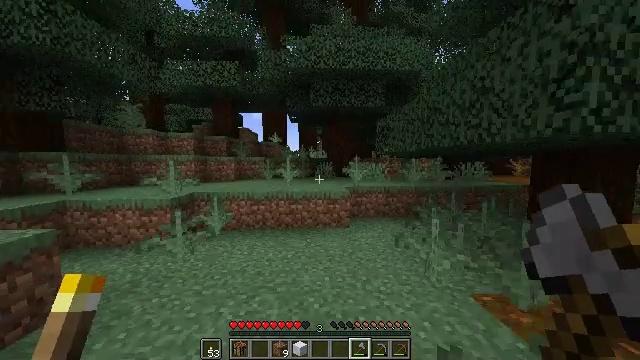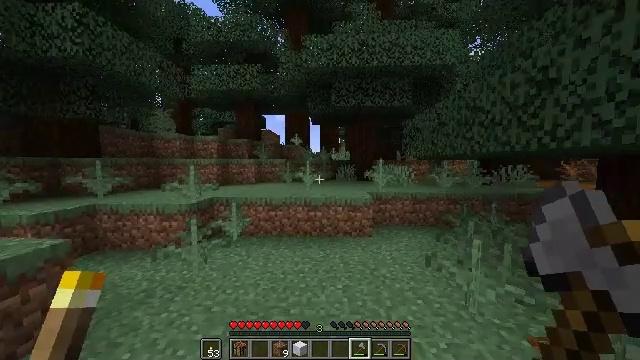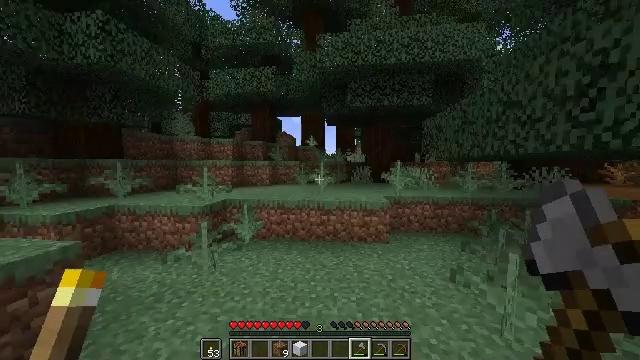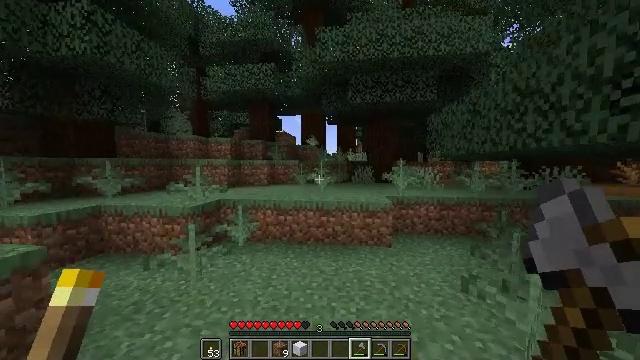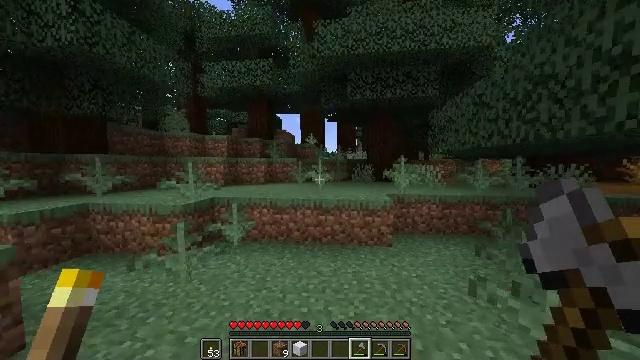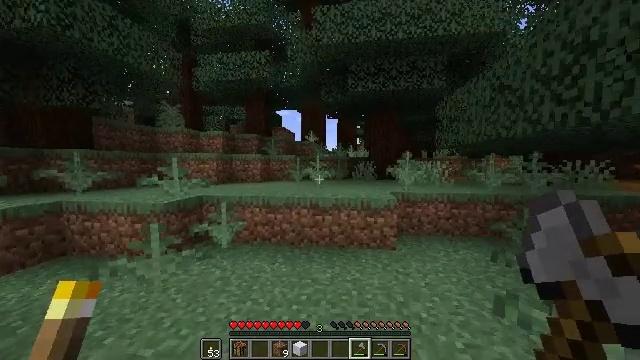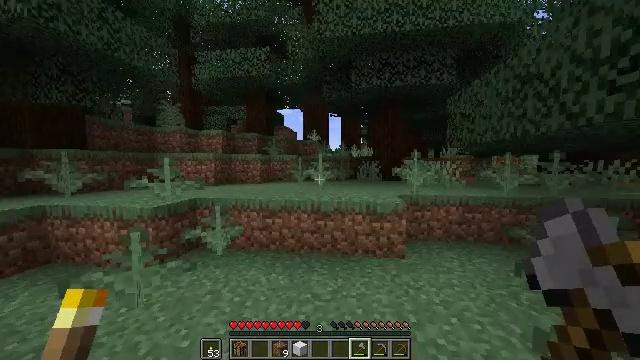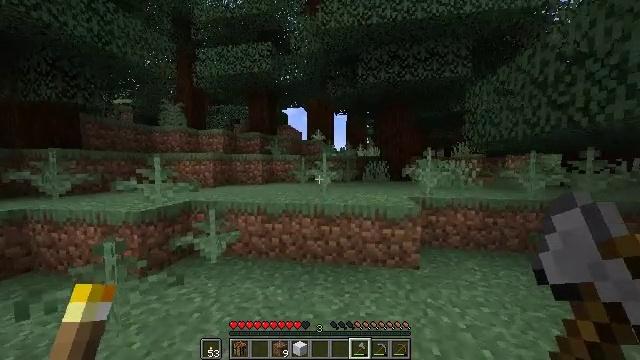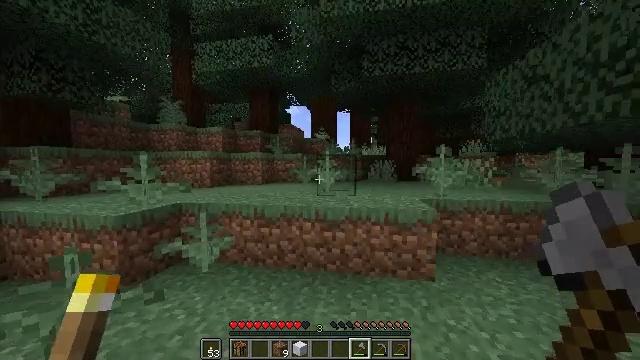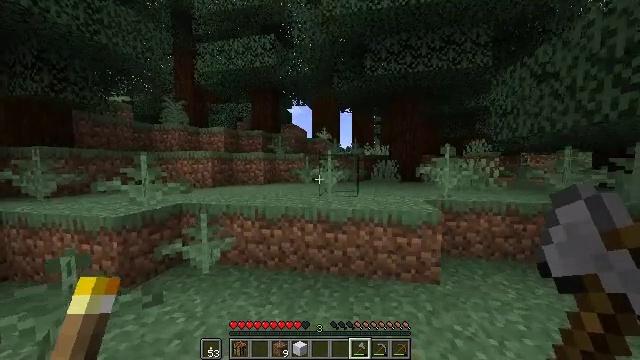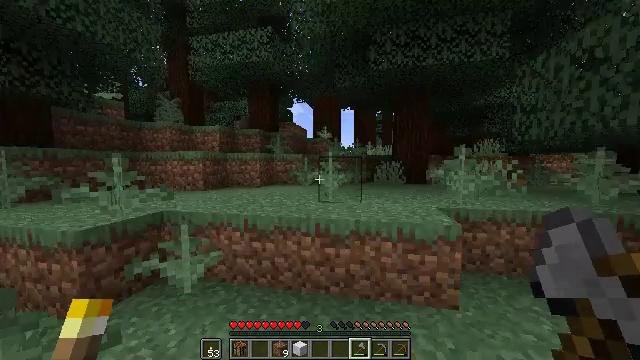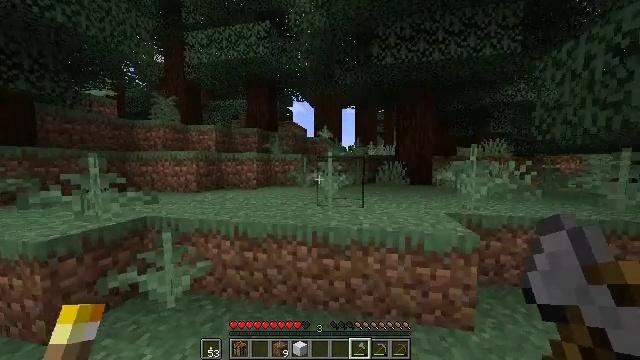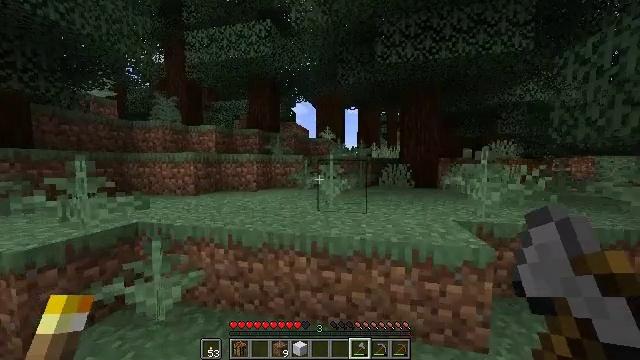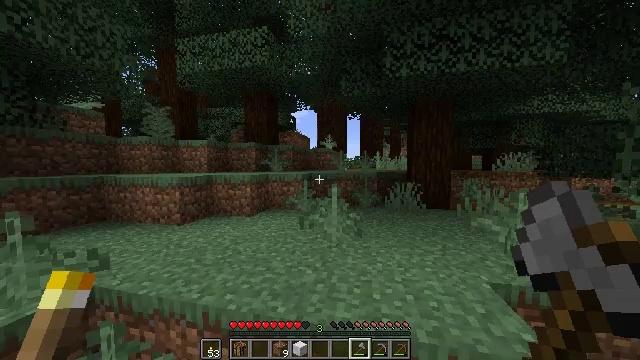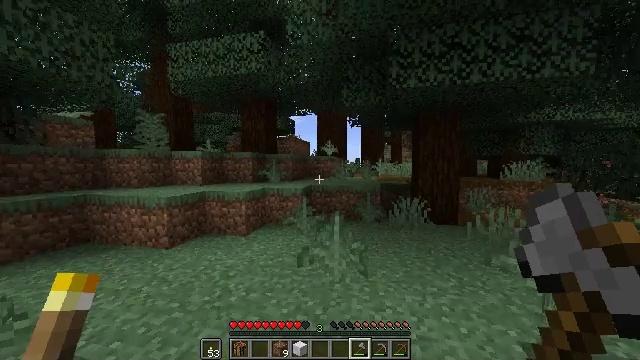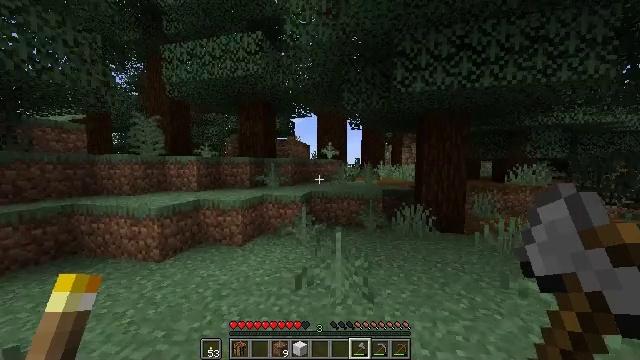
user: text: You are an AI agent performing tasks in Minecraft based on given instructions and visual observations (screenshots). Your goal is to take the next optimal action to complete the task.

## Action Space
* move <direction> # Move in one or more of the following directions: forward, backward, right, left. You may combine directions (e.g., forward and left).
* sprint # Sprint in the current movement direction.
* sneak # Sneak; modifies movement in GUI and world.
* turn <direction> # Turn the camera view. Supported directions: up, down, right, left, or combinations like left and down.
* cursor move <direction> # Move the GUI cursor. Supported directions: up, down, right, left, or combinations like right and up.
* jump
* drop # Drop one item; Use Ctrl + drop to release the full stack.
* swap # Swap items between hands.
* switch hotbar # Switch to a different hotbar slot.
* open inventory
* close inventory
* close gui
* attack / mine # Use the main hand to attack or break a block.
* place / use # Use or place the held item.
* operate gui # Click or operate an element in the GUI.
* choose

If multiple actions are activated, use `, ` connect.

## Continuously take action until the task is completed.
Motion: motion action
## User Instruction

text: Gather sand from the desert.
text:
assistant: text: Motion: move forward, sprint, turn left
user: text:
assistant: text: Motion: move forward, sprint, turn left
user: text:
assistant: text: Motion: move forward, sprint
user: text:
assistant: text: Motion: move forward, sprint
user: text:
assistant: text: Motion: move forward, sprint
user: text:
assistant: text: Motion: move forward, sprint
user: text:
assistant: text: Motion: move forward, sprint, turn left
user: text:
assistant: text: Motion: move forward, sprint
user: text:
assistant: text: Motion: move forward, sprint
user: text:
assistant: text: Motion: move forward, sprint
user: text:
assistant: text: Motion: move forward, sprint
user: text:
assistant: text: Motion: move forward, sprint, jump
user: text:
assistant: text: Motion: move forward, sprint, jump
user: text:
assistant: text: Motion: move forward, sprint, jump
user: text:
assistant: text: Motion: move forward, sprint, jump
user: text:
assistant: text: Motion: move forward, sprint
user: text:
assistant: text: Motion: move forward, sprint
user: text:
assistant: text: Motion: move forward, sprint
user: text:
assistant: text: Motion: move forward, sprint
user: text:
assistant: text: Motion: move forward, sprint
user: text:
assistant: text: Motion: move forward, sprint
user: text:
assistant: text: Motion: move forward, sprint
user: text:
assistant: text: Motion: move forward, sprint
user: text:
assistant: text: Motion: move forward, sprint
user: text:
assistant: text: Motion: move forward, sprint
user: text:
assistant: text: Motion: move forward, sprint, jump
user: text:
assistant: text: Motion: move forward, sprint, turn left and down, jump
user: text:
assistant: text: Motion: move forward, sprint, turn left, jump
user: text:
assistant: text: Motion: move forward, sprint, jump
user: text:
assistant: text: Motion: move forward, sprint, jump